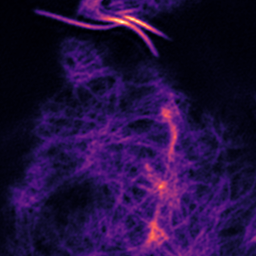
Label: Super-resolution F-actin image